Question: I've searching for a question related to this code's problem and I can't found anything.
I've thought that maybe somebody could help me if I post my trouble here.
The problem with this class is that the StingVar self.text_incl doesn't shows up in the screen.
I've introduced a print to test if the object was created correctly and yes, it does work. Nevertheless, when i call the StringVar from within the incl object, it doesn't shows up in the screen
I'll show you a screenshot of the tkinter's window.

'''
class Data_window:
def __init__(self, index):
import os
import sys
import get_elements
elements = get_elements.Get_elements(sys.argv[1], index)
import Tkinter as tk
self.data_root = tk.Tk()
self.data_root.geometry("300x200")
self.data_root.title("Satellite data")
self.widgets()
self.data_root.mainloop()
def widgets(self):
satellite_data = tk.LabelFrame(self.data_root, text="Satellite")
satellite_data.grid(column = 0, row = 0, columnspan = 1, rowspan = 1)
label_name = tk.Label(satellite_data, text="Name")
label_name.grid(column = 0, row = 0, columnspan = 1, rowspan = 1)
file_name = tk.Label(satellite_data, text="File")
file_name.grid(column = 0, row = 1, columnspan = 1, rowspan = 1)
orbital_data = tk.LabelFrame(self.data_root, text="Orbital elements")
orbital_data.grid(column = 0, row = 1, columnspan = 1, rowspan = 1)
label_incl = tk.Label(orbital_data, text="Inclination")
label_incl.grid(column = 0, row = 0, columnspan = 1, rowspan = 1)
self.text_incl = tk.StringVar()
self.text_incl.set("test")
print self.text_incl.get()
incl = tk.Label(orbital_data, textvariable = self.text_incl)
incl.grid(column = 1, row = 0, columnspan = 1, rowspan = 1)
'''
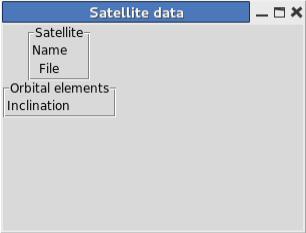
Answer: The are several things that could be contributing to the problem, and maybe it's not any one thing but a combination of things. I can't duplicate the problem, but my guess is that your combination of options is not allowing the widgets to grow to the right size, so part of the contents of the frames are being chopped off.
For example, you don't add the "sticky" option for the widgets, so they don't grow to fill the space allotted to them inside the frame. You also don't use the sticky option on the labelframes, so they also won't expand to fill their area in their parent either. Everything is stuck being as small as possible.
Also, you don't give the rows or columns in the main window any weight, so again, they won't grow or shrink. Any extra space is being used outside of your label frames.
As a general rule of thumb, when using grid you almost always want to use the sticky option, and you should always give at least one column and at least one row a non-zero weight.